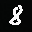
Label: 8